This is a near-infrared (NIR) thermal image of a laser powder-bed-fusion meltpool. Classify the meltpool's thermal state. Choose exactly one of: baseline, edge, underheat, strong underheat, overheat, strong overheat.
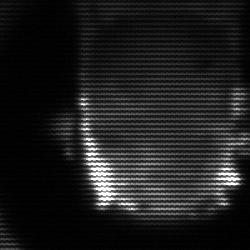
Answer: baseline